Question: I have tried most answers about call javascript function returned from ajax response. Every answer worked but I must call alert to show the ajax response to see the result.(If not use alert in the function refreshResults, sometime the result will show but disappear immediately) It seems the page keep refreshing.
Here is the screenshot.

I already tested the browser can receive data successfully from the server. The problem is how to show the data from the browser side.
Here is the code related to receive data from the server and how the server return data.
ajax
'''
function sendAjaxQuery(url, data) {
$.ajax({
type: 'POST',
url: url,
data: data,
success: function (data) {
//eval(document.getElementById("refreshResults").innerHTML);
refreshResults(data);
//$("#firstname").text(data);
// alert('success '+data);
}
});
}
'''
This is how I send data to server.
'''
sendAjaxQuery('http://localhost:3000/results.html',JSON.stringify($('form').serializeObject()));
'''
js
'''
<script type="text/javascript">
function refreshResults(data){
$("#firstname").text(data);
alert(data);
}
</script>
'''
The server side is nodejs. (The server side return a string. Status is 200). The http header is
'''
"Content-Type": "text/plain",'Access-Control-Allow-Origin': '*'
'''
This is the click handler.
'''
function sendData() {
var form = document.getElementById('myform');
sendAjaxQuery('http://localhost:3000/results.html',JSON.stringify($('form').serializeObject()));
}
var sendButton = document.getElementById('sendButton');
sendButton.onclick = sendData;
'''
This is the according html
'''
<form id="myform">
<input type="text" name="Search" value="">
<button id="sendButton" >Search</button>
'''
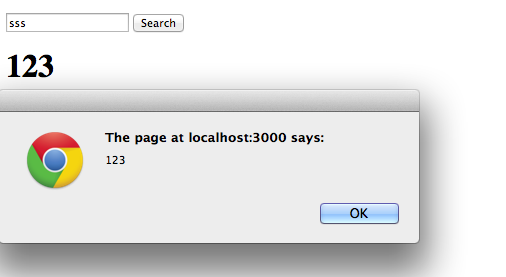
Answer: What is the whole point of the 'sendAjaxQuery' method ?
It just recreates what the '$.post' does
Just use
'''
// url and data should be whatever you pass to sendAjaxQuery now
$.post(url, data, refreshResults);
'''
whenever you want to make an ajax call..
---
Seeing that you are submitting the contents of a form, the problem might be that you allow the form to be submitted the normal way as well ().
You will need to cancel the normal action of the button that started this action..
Since you are using jQuery, it is better to use that for binding the event handlers
change
'''
var sendButton = document.getElementById('sendButton');
sendButton.onclick = sendData;
'''
to
'''
$('#sendButton').on('click', function(e){
e.preventDefault();
sendData();
});
'''